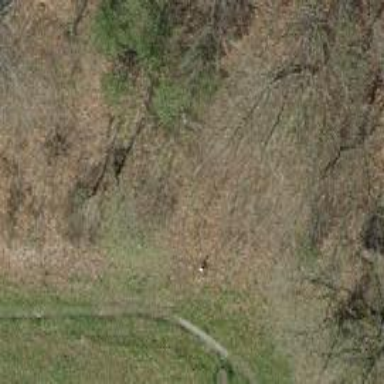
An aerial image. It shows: Path.